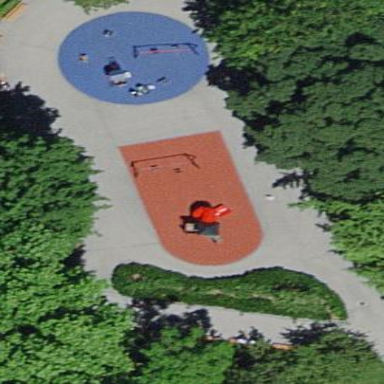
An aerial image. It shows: Playground area for leisure activities on the land.